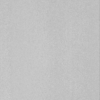
Label: dusty